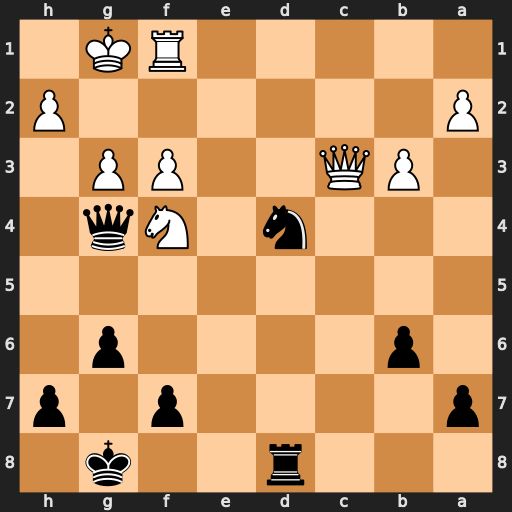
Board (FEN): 3r2k1/p4p1p/1p4p1/8/3n1Nq1/1PQ2PP1/P6P/5RK1
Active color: b
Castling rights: -
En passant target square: -
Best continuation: Qxf4 gxf4 Ne2+ Kf2 Nxc3